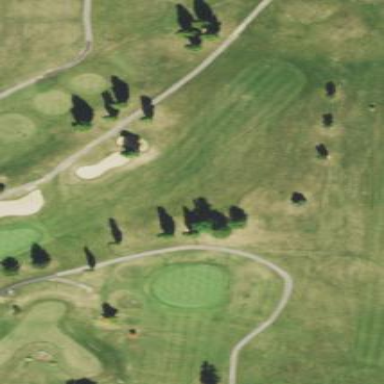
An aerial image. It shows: Golf fairway in the image.